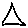
Label: triangle